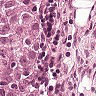
Metastatic tissue present: yes